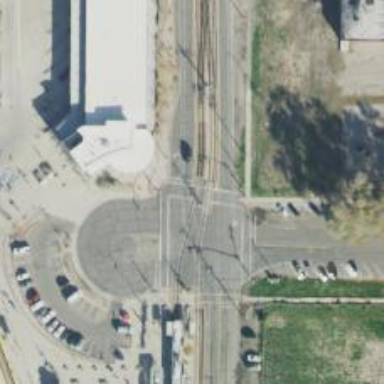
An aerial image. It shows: Railway crossing.